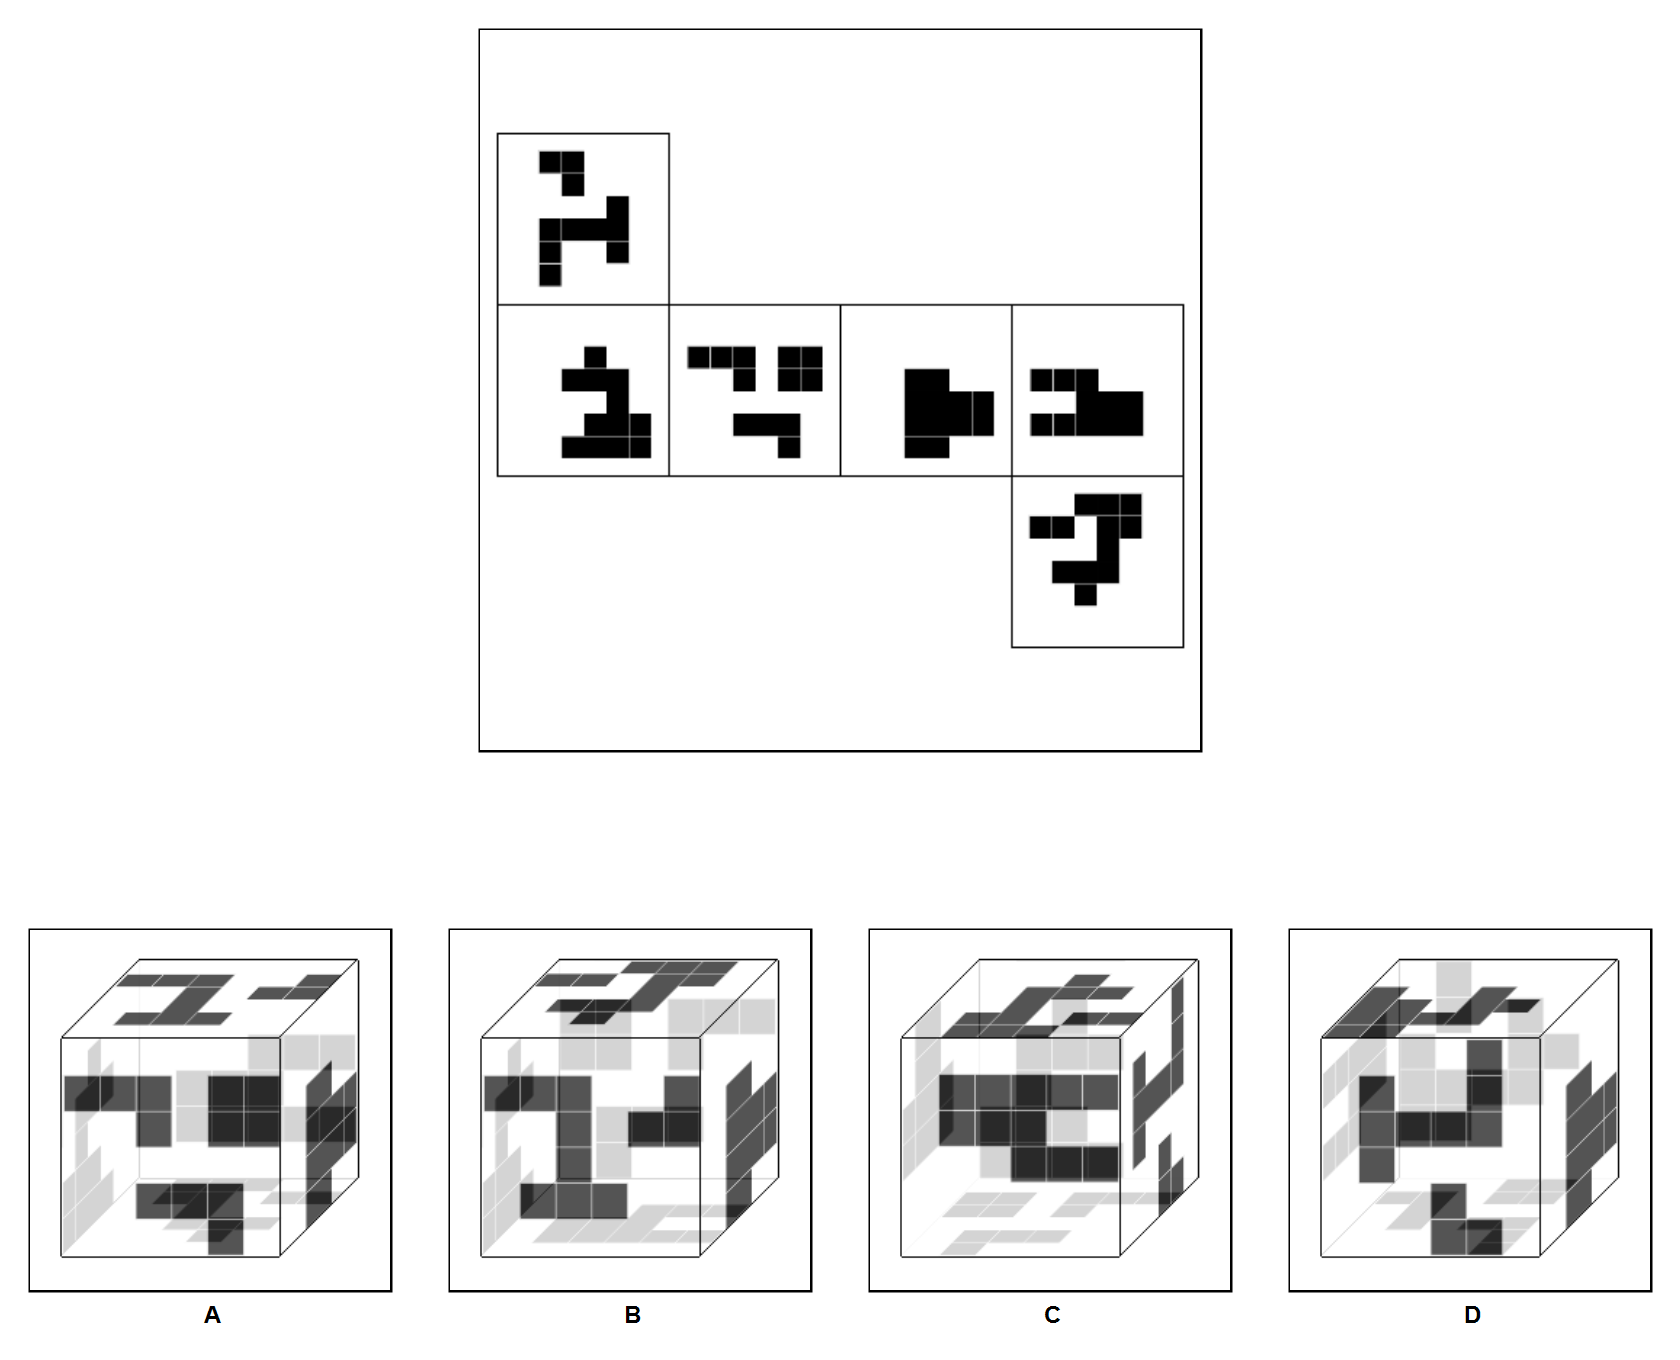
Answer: A